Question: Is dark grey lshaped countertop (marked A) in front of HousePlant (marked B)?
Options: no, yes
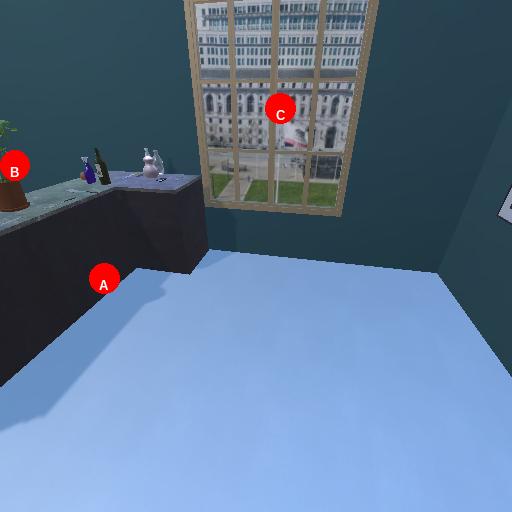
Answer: no